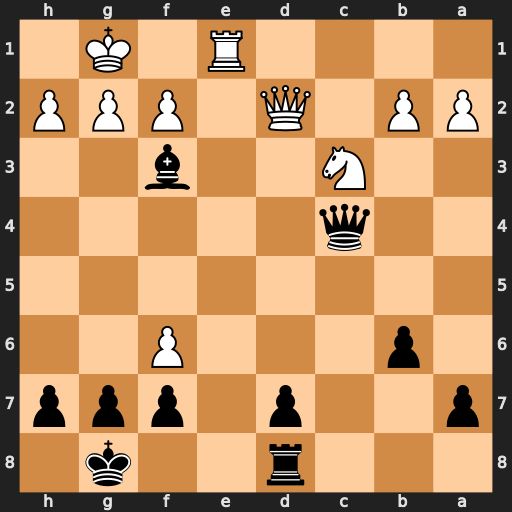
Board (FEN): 3r2k1/p2p1ppp/1p3P2/8/2q5/2N2b2/PP1Q1PPP/4R1K1
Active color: b
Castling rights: -
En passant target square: -
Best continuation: Qg4 Qg5 Qxg5